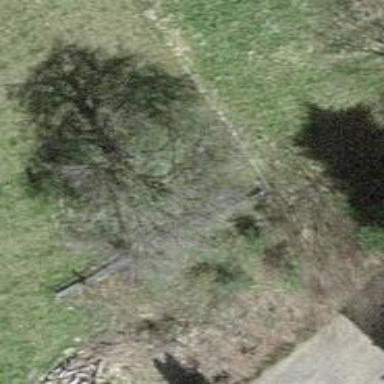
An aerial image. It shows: Beautiful tree in nature.